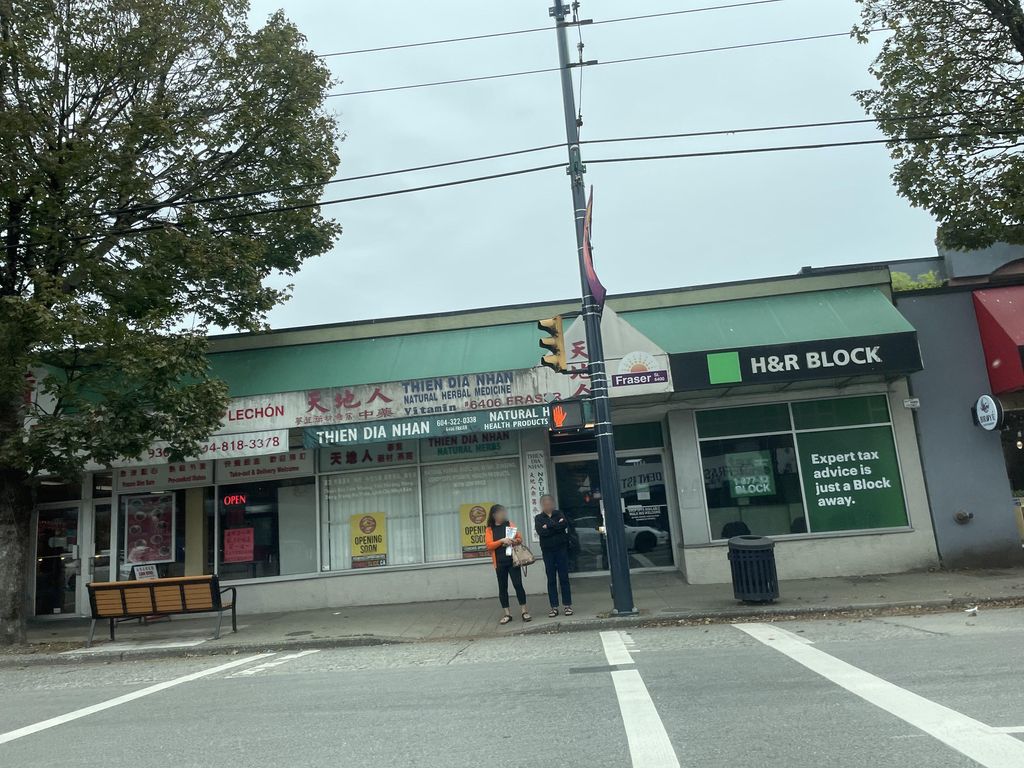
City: vancouver